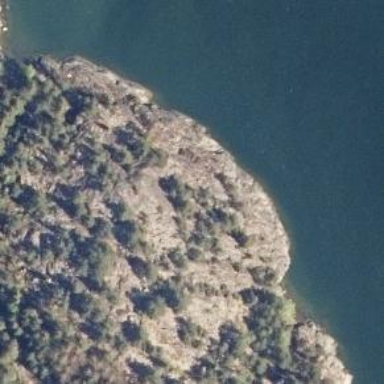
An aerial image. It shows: Cliff in nature.